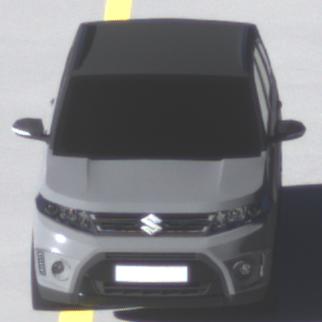
Make: Suzuki
Model: Vitara 1.6
Detailed model: Vitara (LY)
Model produced from: 2015/04
Model produced until: 2018/08
Doors: 5
Color: gray
Road condition: dry road
Daytime: morning or afternoon
Contrast: high contrast